Question: After running application on device application required unwanted location permission that is not mention in manifest file. While when I am running same code from my friend Android studio than its run normal without extra permission required.
Manifest file
'''
<uses-sdk
android:minSdkVersion="14"
android:targetSdkVersion="21" />
<uses-permission android:name="android.permission.ACCESS_WIFI_STATE" />
<uses-permission android:name="android.permission.INTERNET" />
<uses-permission android:name="android.permission.WRITE_EXTERNAL_STORAGE"/>
<uses-permission android:name="android.permission.VIBRATE" />
<uses-permission android:name="android.permission.CALL_PHONE" />
<uses-permission android:name="android.permission.READ_EXTERNAL_STORAGE" />
<uses-permission android:name="android.permission.USE_CREDENTIALS" />
<uses-permission android:name="android.permission.GET_ACCOUNTS" />
<uses-permission android:name="com.android.vending.BILLING" />
<uses-permission android:name="com.samsung.android.providers.context.permission.WRITE_USE_APP_FEATURE_SURVEY"/>
<uses-feature
android:name="android.hardware.telephony"
android:required="false" />
<uses-permission android:name="android.permission.ACCESS_NETWORK_STATE" />
'''

'''
Build.gradle
apply plugin: 'com.android.application'
android {
compileSdkVersion 21
buildToolsVersion "21.1.2"
defaultConfig {
applicationId "xxxxxxx"
}
dexOptions {
javaMaxHeapSize "4g"
}
packagingOptions {
exclude 'META-INF/LICENSE.txt'
exclude 'META-INF/NOTICE.txt'
exclude 'META-INF/LICENSE'
exclude 'META-INF/NOTICE'
}
lintOptions{
abortOnError false
}
}
repositories {
mavenCentral()
}
dependencies {
compile 'com.google.android.gms:play-services:+'
compile 'com.android.support:multidex:1.0.0'
compile 'com.android.support:appcompat-v7:21.0.3'
}
'''
So I am unable to understand why its require location permission. How this location permission added in my app?
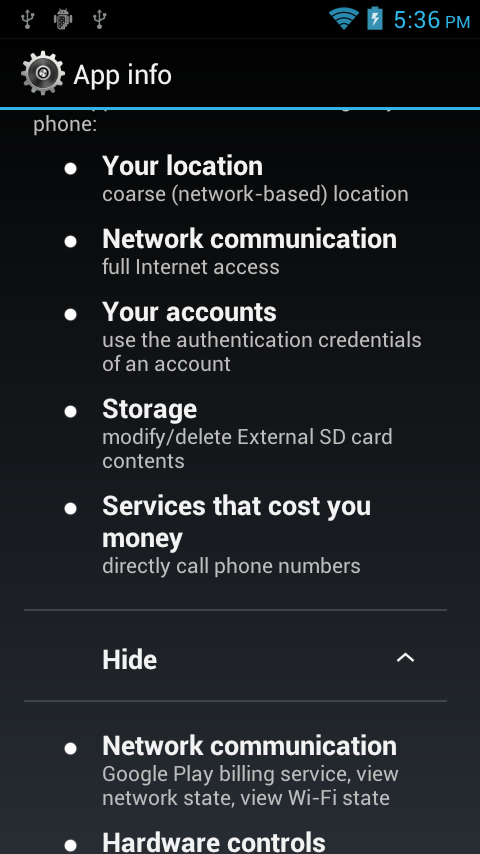
Answer: '''
compile 'com.google.android.gms:play-services:+'
'''
This library will request location permissions, as several pieces of Play Services need it.
First, never use '+'. If you want to allow free-floating patchlevels (e.g., '22.0.+'), that's not completely insane, but using '+' for the version insane.
Next, consider using one (or more) of the more focused dependencies, rather than the full Play Services SDK. Not only will this perhaps eliminate the permission that you do not want, but your APK will be a lot smaller. <URL>.
If you still wind up with permissions that you do not want, then you will need to determine where the permissions are coming from. There should be a manifest merger report in 'build/outputs/logs/' of your module. It will be a bit difficult to understand, but hopefully you can identify the library that is contributing this permission. Also, Android Studio 2.2+ will show your merged manifest in a sub-tab when you edit your manifest. : Modern versions of Android Studio also show this stuff in the "Merged Manifest" sub-tab of the manifest editor, with color-coding to try to show you what permissions came from what libraries.
At that point, you need to decide how to proceed:
- The safest answer that removes the permission is to no longer use that library, but instead find some other solution to whatever problem you are trying to solve with that library- Or, live with the permission- Or, try adding the following to your app's manifest:'''
<uses-permission
android:name="android.permission.ACCESS_COARSE_LOCATION"
tools:node="remove" />
'''
This will require you to add 'xmlns:tools="http://schemas.android.com/tools"' to the root '<manifest>' element if it is not already there. This will tell the build tools to explicitly exclude this permission, even though libraries are contributing it. However, . Only do this if you have a dedicated testing team that can spend the time needed to ensure that your decision to block this permission will not result in crashes or other behavior that affects the user.